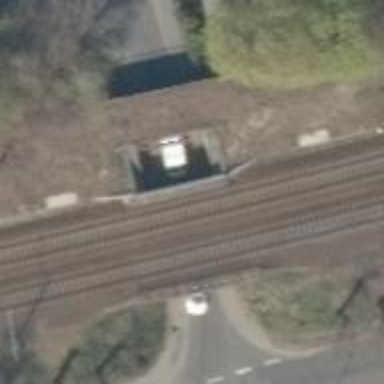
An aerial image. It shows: Railway bridge with electrified contact lines.